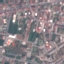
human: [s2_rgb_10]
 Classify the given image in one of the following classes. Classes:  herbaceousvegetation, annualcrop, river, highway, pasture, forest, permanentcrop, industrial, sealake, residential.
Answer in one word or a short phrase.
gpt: Residential